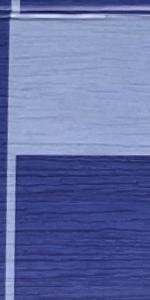
Label: Empty